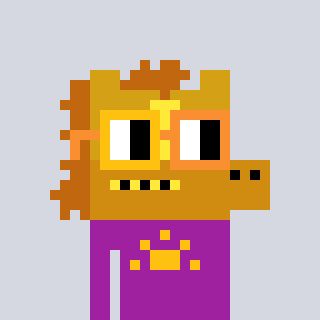
a pixel art character with square yellow and orange glasses, a yellow horse-shaped head and a magenta-colored body on a cool background